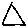
Label: triangle